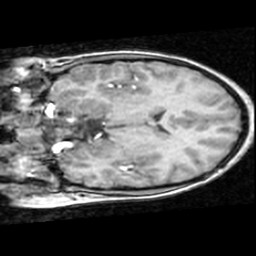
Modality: T1w
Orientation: coronal
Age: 9
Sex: female
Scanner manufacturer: ge
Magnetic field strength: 1.5 T
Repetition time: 0.03333 s
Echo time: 0.008 s